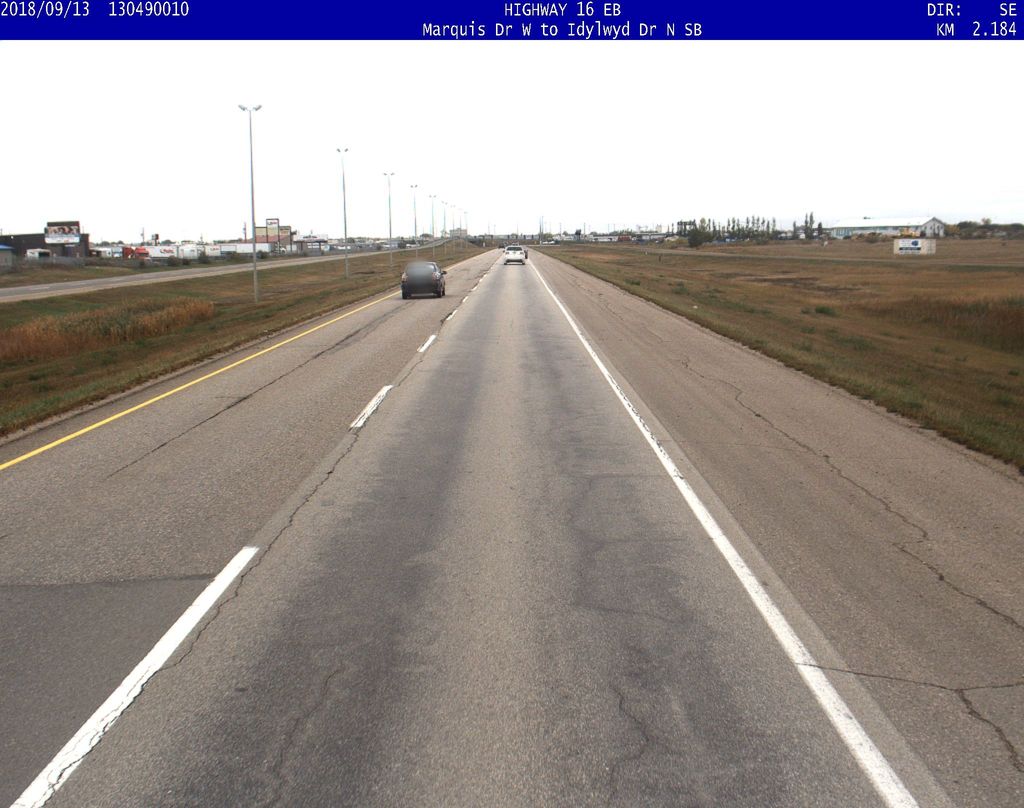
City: saskatoon